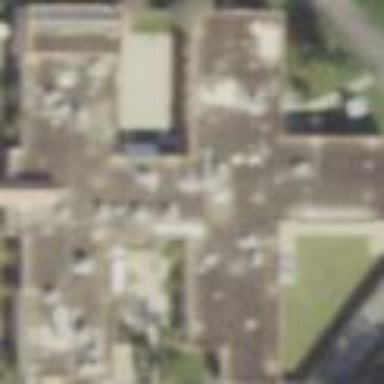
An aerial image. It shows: Hospital building.